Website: apple
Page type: review-order
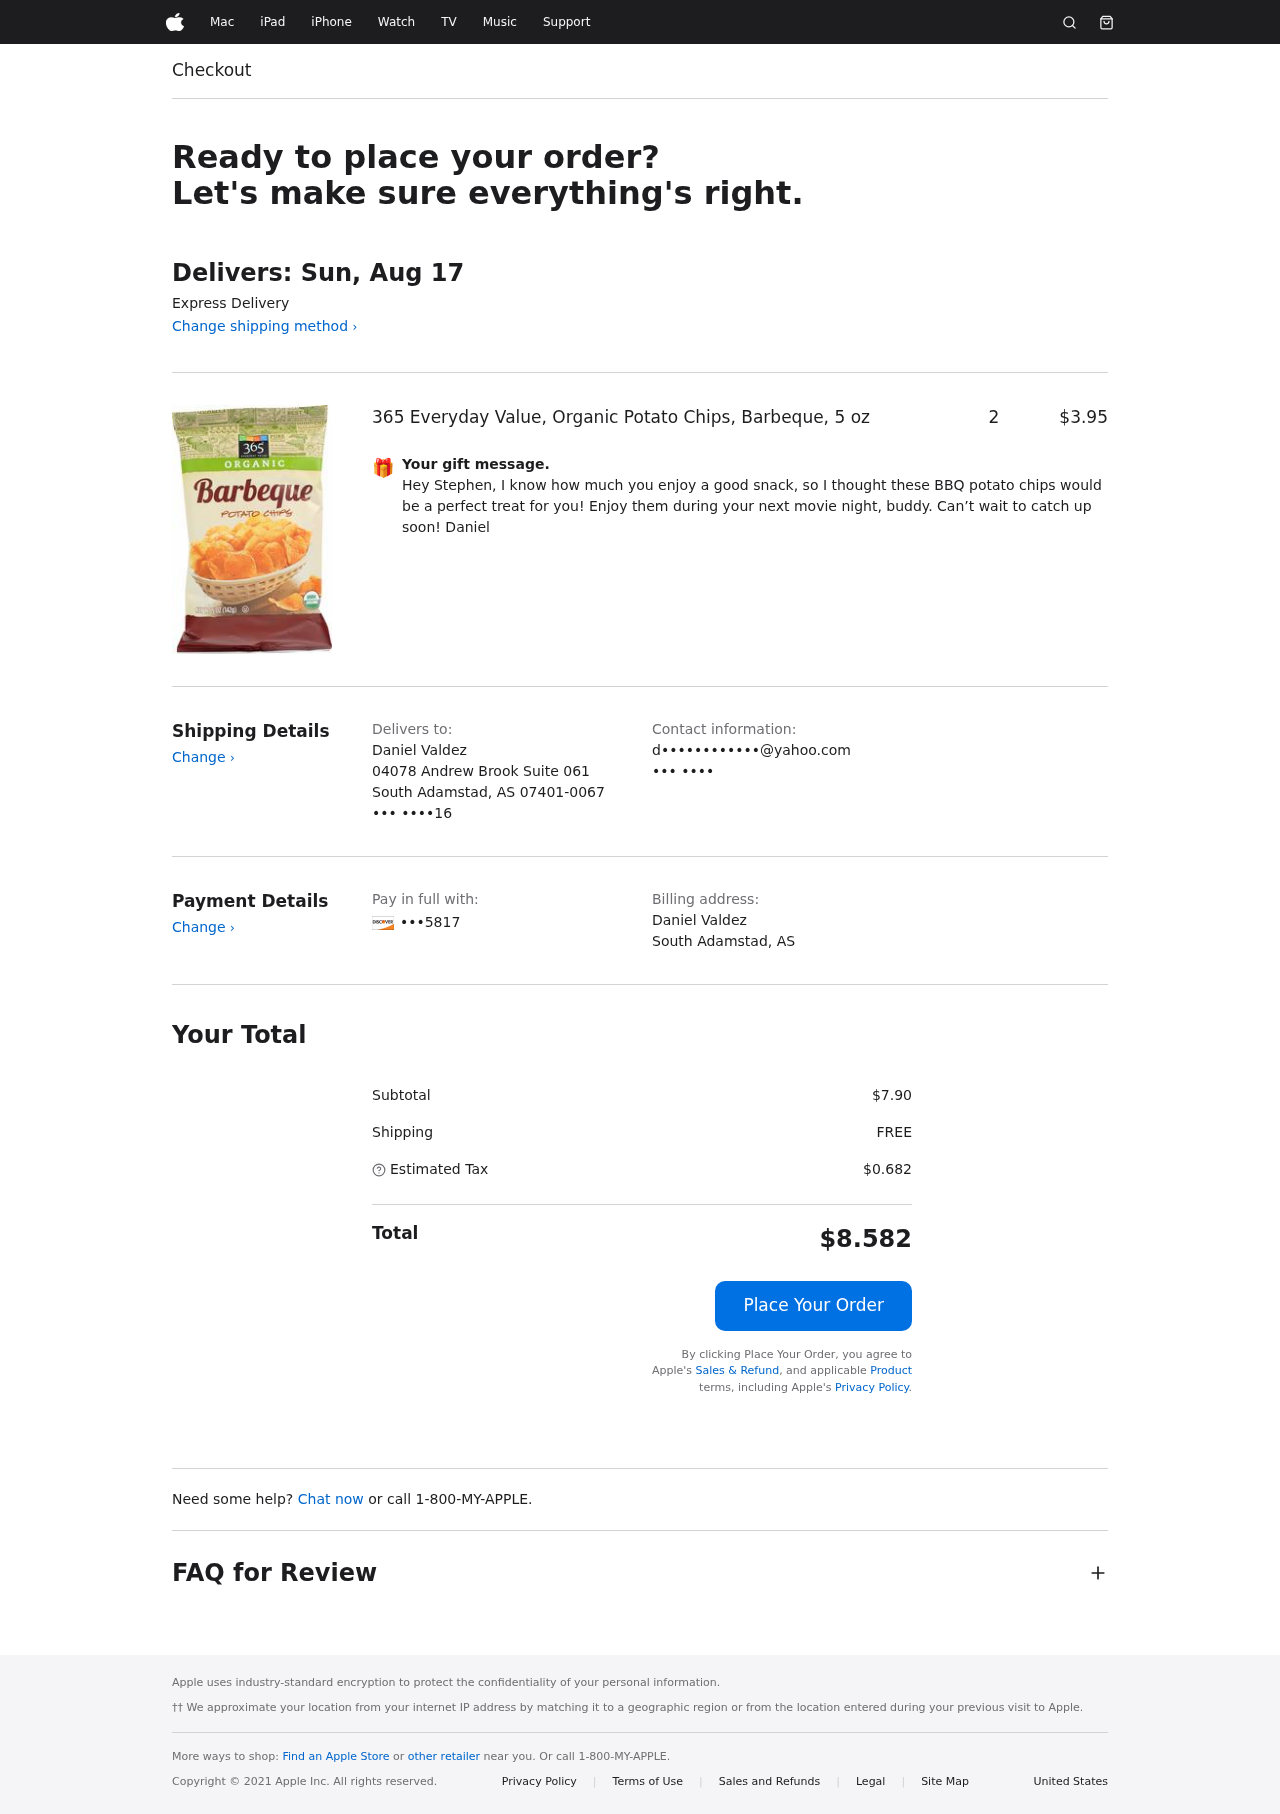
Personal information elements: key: PII_CARD_LAST4
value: •••5817
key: PII_CITY
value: South Adamstad
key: PII_EMAIL
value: d••••••••••••@yahoo.com
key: PII_FULLNAME
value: Daniel Valdez
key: PII_GIFT_MESSAGE
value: Hey Stephen, I know how much you enjoy a good snack, so I thought these BBQ potato chips would be a perfect treat for you! Enjoy them during your next movie night, buddy. Can’t wait to catch up soon! Daniel
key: PII_PHONE
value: ••• ••••16
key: PII_PHONE_ALT
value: ••• ••••
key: PII_POSTCODE_FULL
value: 07401-0067
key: PII_STATE_ABBR
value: AS
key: PII_STREET
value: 04078 Andrew Brook Suite 061
Product elements: key: PRODUCT1_NAME
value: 365 Everyday Value, Organic Potato Chips, Barbeque, 5 oz
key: PRODUCT1_PRICE
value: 3.95
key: PRODUCT1_QUANTITY
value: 2
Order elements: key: ORDER_DELIVERY_DATE
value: Delivers: Sun, Aug 17
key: ORDER_SUBTOTAL
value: $7.90
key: ORDER_SHIPPING_COST
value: FREE
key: ORDER_TAX
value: $0.682
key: ORDER_TOTAL
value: $8.582